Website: lowes
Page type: review-order
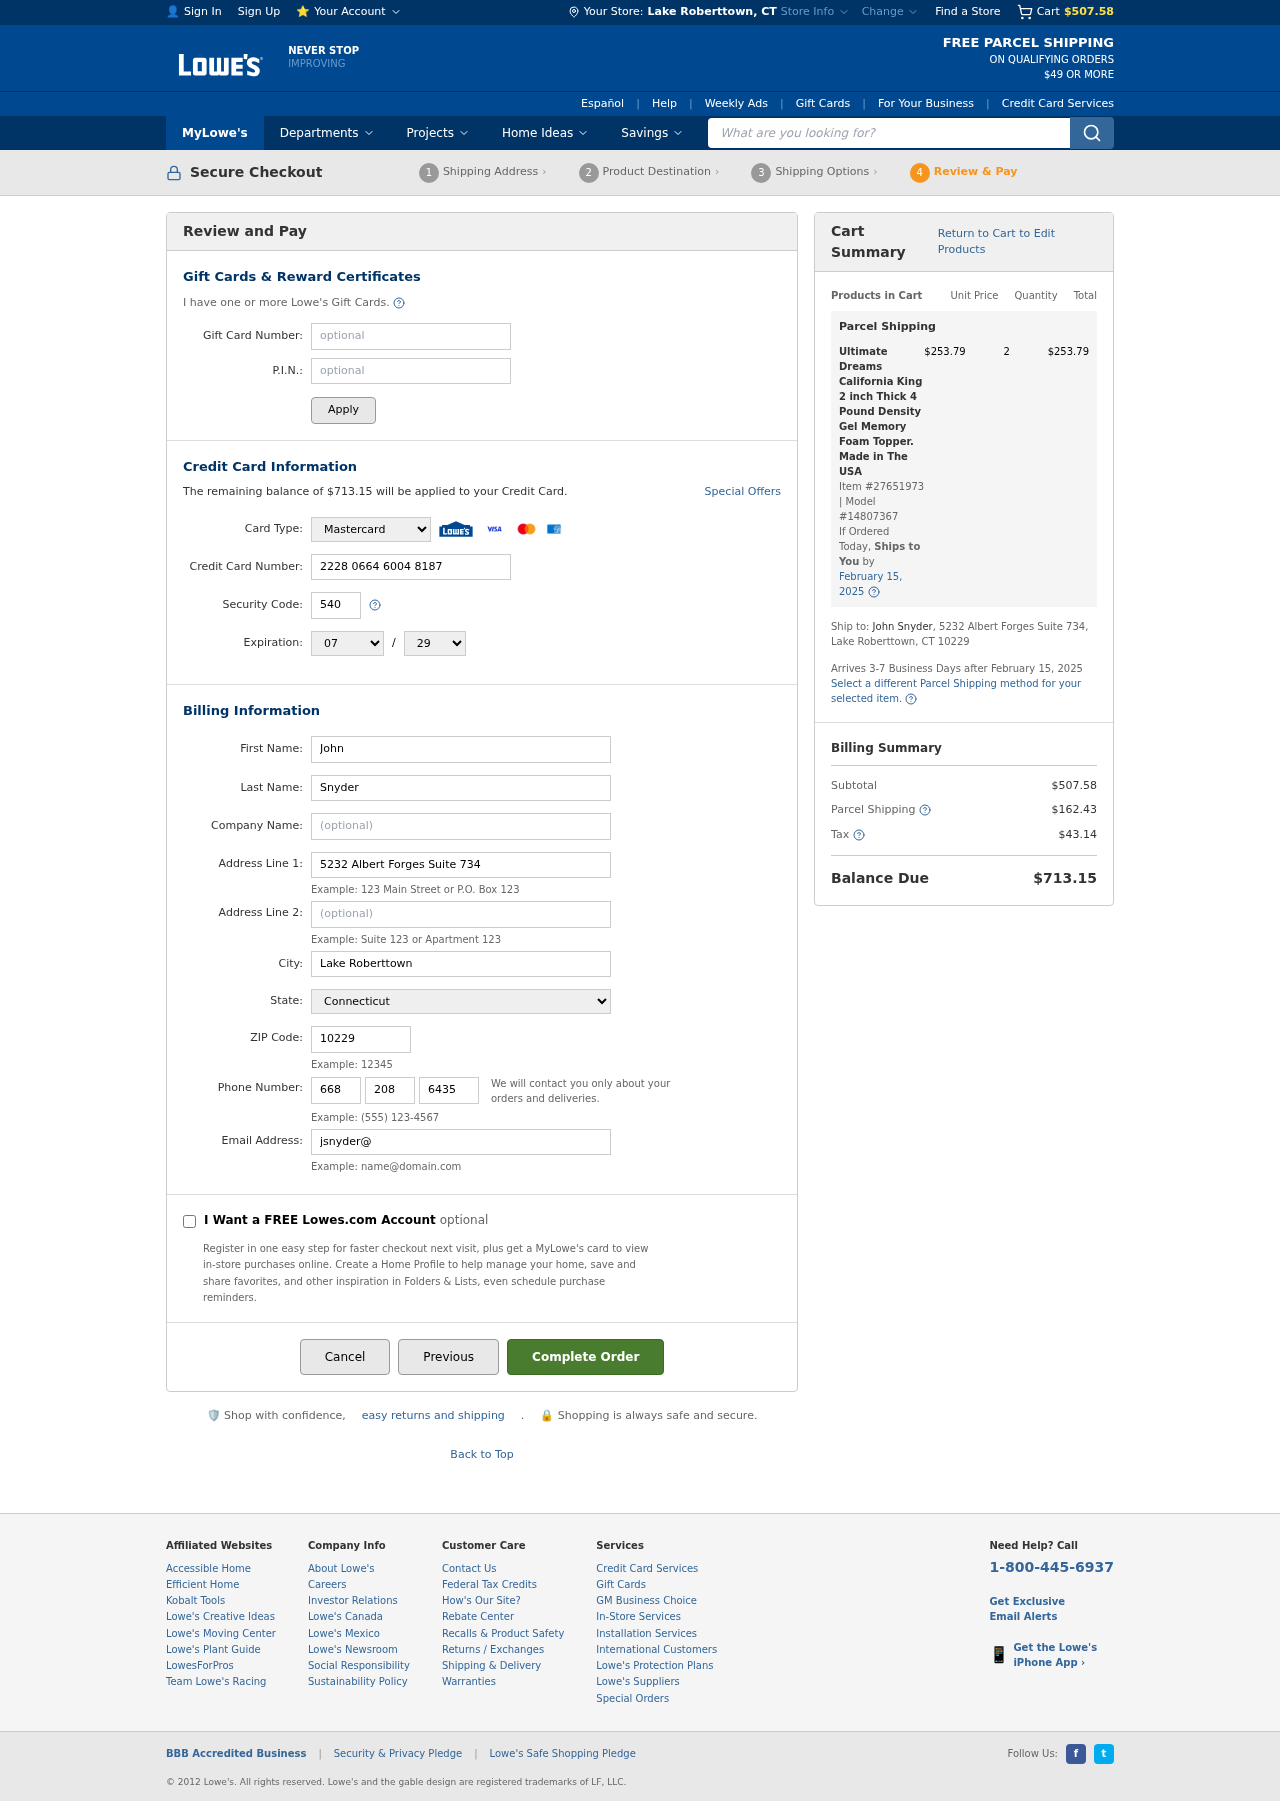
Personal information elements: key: PII_CARD_CVV
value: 540
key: PII_CARD_EXPIRY_MONTH
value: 07
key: PII_CARD_EXPIRY_YEAR
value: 29
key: PII_CARD_NUMBER
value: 2228 0664 6004 8187
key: PII_CARD_TYPE
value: Mastercard
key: PII_CITY
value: Lake Roberttown
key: PII_CITY_STATE
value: Lake Roberttown, CT
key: PII_EMAIL
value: jsnyder@gmail.com
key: PII_FIRSTNAME
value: John
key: PII_LASTNAME
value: Snyder
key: PII_PHONE_AREA
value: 668
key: PII_PHONE_PREFIX
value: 208
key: PII_PHONE_SUFFIX
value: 6435
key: PII_POSTCODE
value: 10229
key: PII_STATE
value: Connecticut
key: PII_STREET
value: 5232 Albert Forges Suite 734
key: PII_STREET2
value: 5232 Albert Forges Suite 734
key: PII_FULLNAME2
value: John Snyder
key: PII_STATE_ABBR
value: CT
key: PII_POSTCODE_FULL
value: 10229
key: PII_CITY_STATE_ZIP
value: Lake Roberttown, CT 10229
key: PII_POSTCODE_NUMERIC
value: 10229
Product elements: key: PRODUCT1_NAME
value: Ultimate Dreams California King 2 inch Thick 4 Pound Density Gel Memory Foam Topper. Made in The USA
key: PRODUCT1_PRICE
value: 253.79
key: PRODUCT1_QUANTITY
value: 2
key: PRODUCT1_ITEM_NUMBER
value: Item #27651973
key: PRODUCT1_MODEL_NUMBER
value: Model #14807367
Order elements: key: ORDER_SUBTOTAL
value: $507.58
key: ORDER_BALANCE_DUE
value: $713.15
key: ORDER_SHIPPING_DATE
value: February 15, 2025
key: ORDER_ITEM_TOTAL
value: $253.79
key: ORDER_SHIPPING_DATE2
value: February 15, 2025
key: ORDER_SHIPPING_COST
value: $162.43
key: ORDER_TAX
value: $43.14
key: ORDER_TOTAL
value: $713.15
Search elements: key: HEADER_SEARCH
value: What are you looking for?